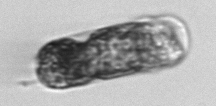
Label: Hemiaulus